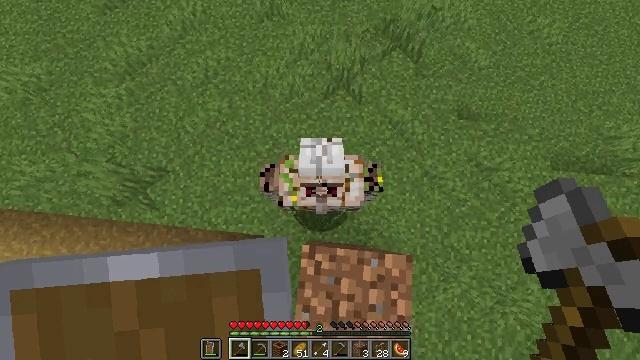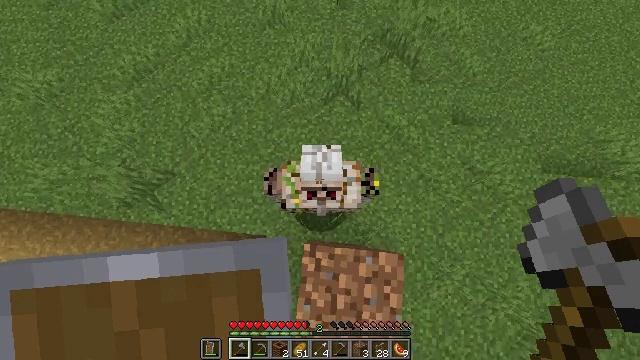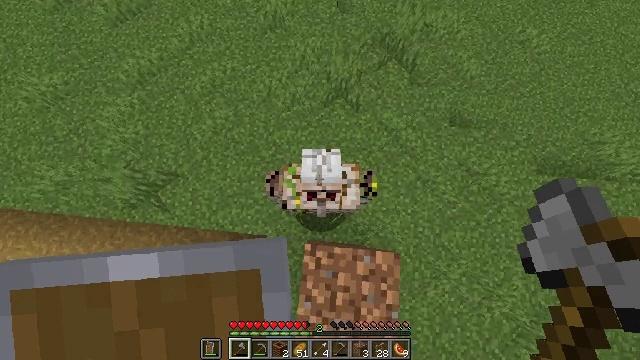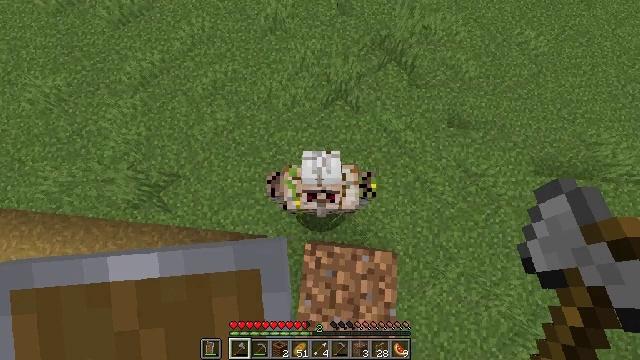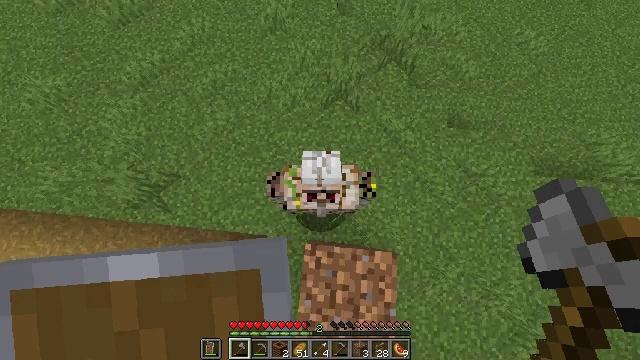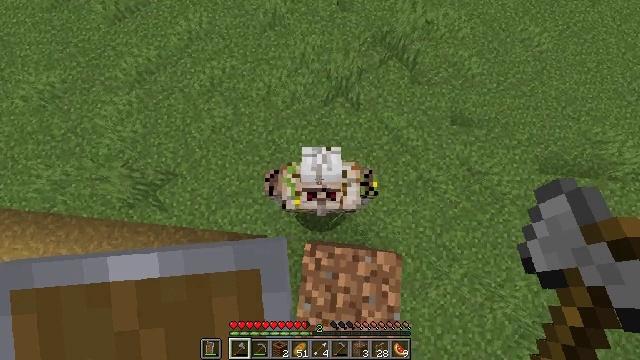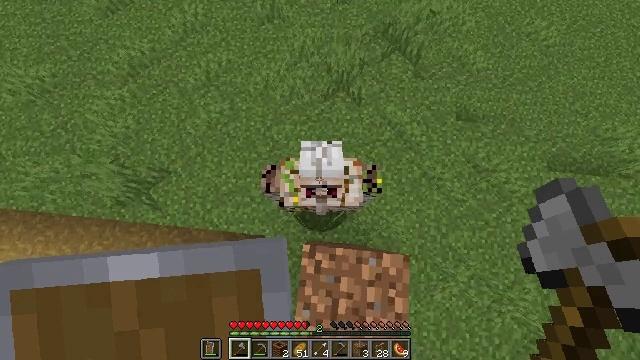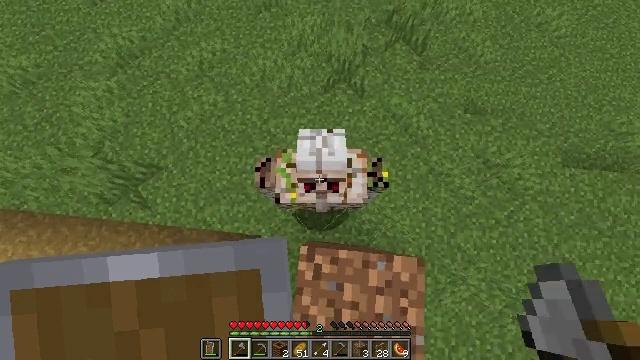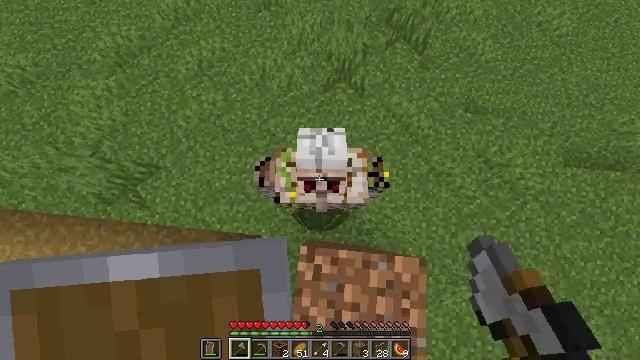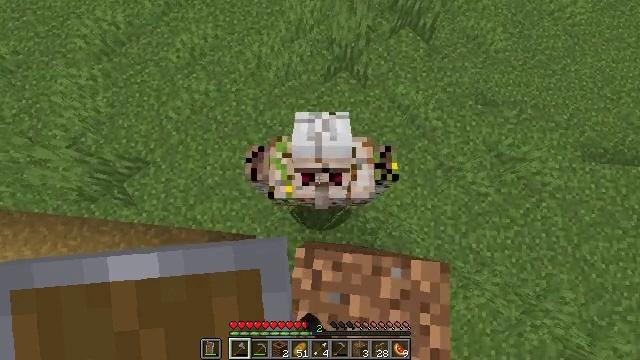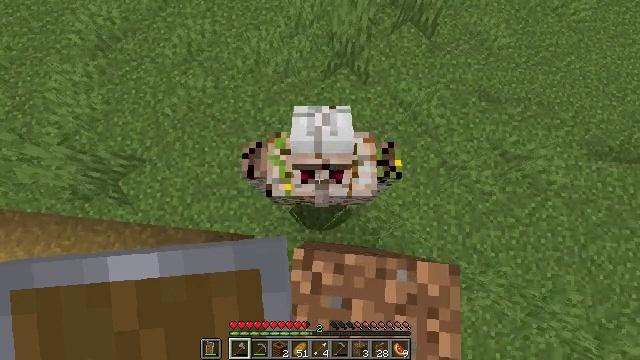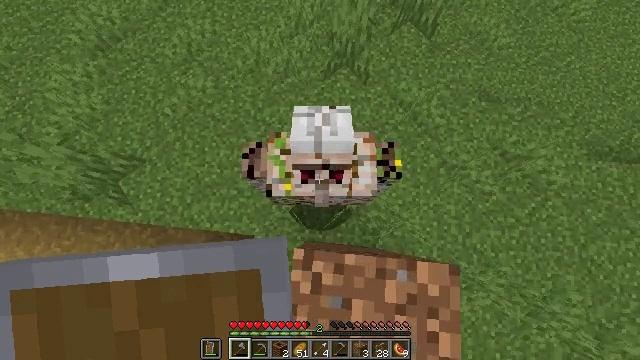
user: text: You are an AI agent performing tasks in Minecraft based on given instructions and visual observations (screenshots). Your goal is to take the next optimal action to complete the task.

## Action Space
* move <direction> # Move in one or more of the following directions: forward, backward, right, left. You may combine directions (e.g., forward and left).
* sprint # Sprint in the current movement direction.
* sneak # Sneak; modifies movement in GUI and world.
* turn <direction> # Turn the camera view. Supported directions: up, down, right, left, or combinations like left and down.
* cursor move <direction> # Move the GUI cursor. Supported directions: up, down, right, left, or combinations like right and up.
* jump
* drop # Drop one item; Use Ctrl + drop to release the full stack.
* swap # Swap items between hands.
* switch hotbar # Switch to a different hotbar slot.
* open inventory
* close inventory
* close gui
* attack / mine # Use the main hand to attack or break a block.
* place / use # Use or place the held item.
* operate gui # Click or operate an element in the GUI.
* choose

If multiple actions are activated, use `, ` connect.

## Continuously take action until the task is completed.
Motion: motion action
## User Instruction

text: Destroy the guardian.
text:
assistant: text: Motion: jump
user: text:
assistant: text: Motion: jump
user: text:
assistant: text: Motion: jump
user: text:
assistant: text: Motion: jump
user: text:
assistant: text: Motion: no_op
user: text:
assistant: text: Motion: no_op
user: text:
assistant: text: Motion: attack / mine
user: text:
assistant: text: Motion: attack / mine
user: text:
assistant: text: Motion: attack / mine
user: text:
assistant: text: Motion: no_op
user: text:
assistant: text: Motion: no_op
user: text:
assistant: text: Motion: no_op